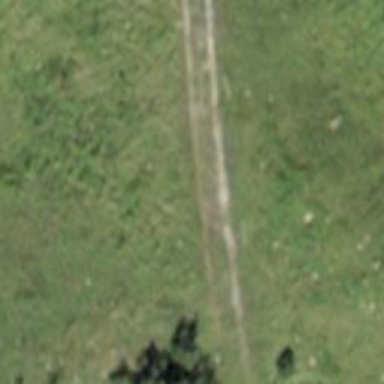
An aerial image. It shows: Track with ground surface. The track type is grade 5.